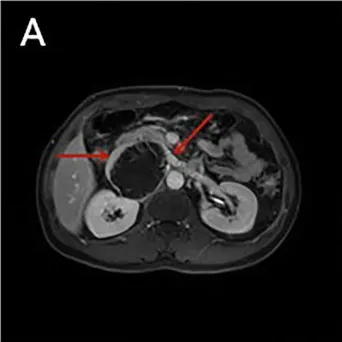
(A-D) The enhanced Magnetic Resonance Imaging (MRI) performance of Case 1.
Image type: radiology (mri)